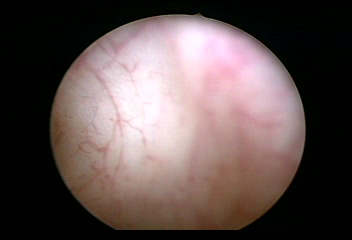
Modality: WLC
Class: Normal mucosa
Bladder cancer association: No